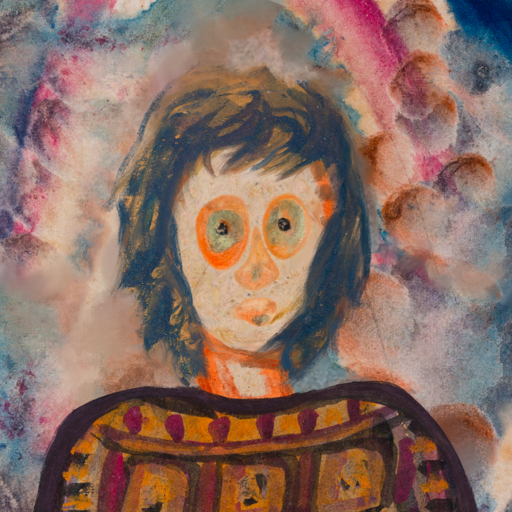
Background: Rupkatha, Head And Neck Front: Rupkatha, Face Front: Childish, Bust: Doll, Hair Front: InTheSun, Head Accessory: Blank, Second Necklace: Blank, Necklace: Blank, Baby: Blank